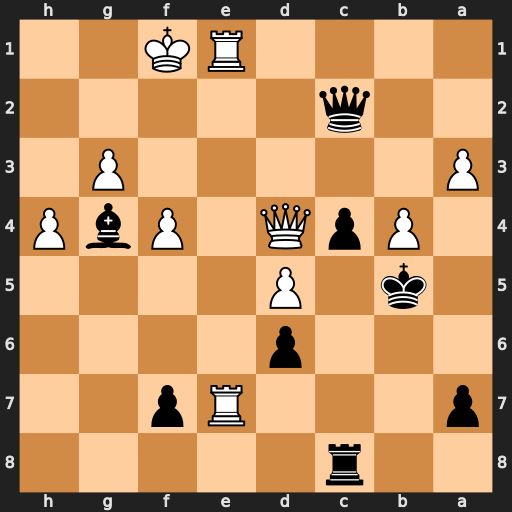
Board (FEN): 2r5/p3Rp2/3p4/1k1P4/1PpQ1PbP/P5P1/2q5/4RK2
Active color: b
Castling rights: -
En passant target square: -
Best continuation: Bh3+ Kg1 Qg2#